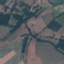
Land use / land cover: Pasture